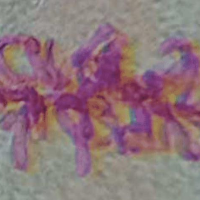
Label: metaphase